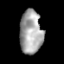
Tissue: lung
Cell type: Others
Senescence score: 0.2117
Nuclear area (px): 968
Mean DAPI intensity: 164.433